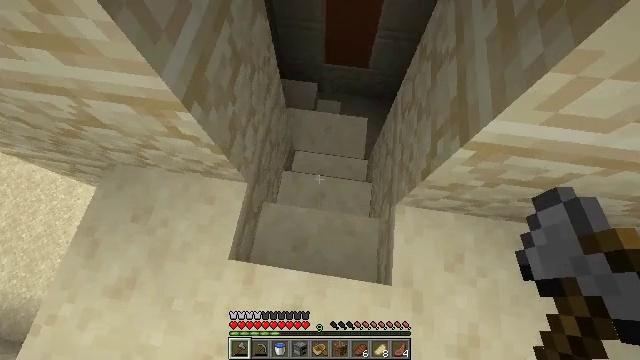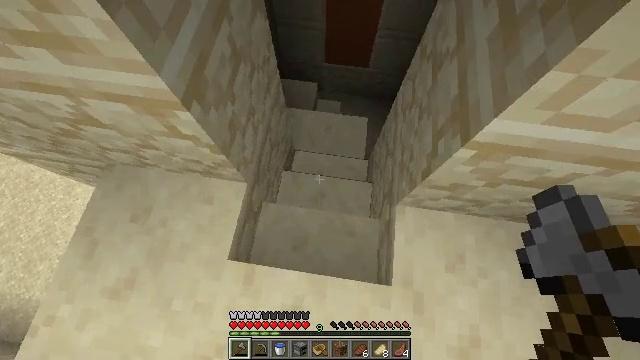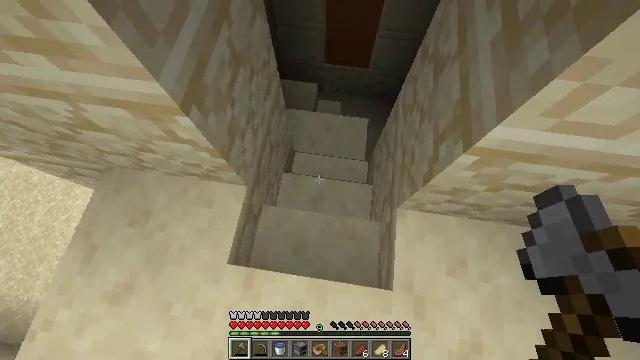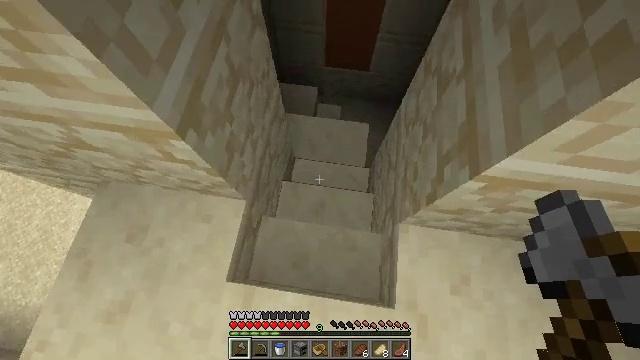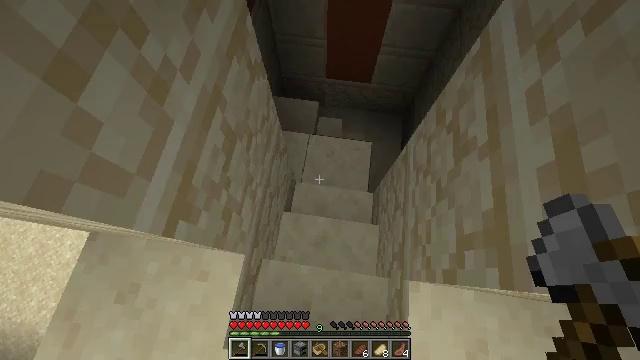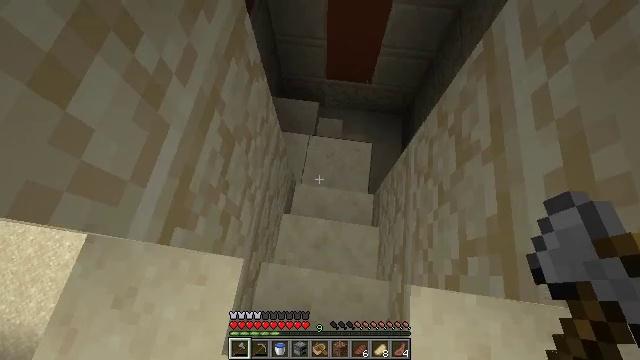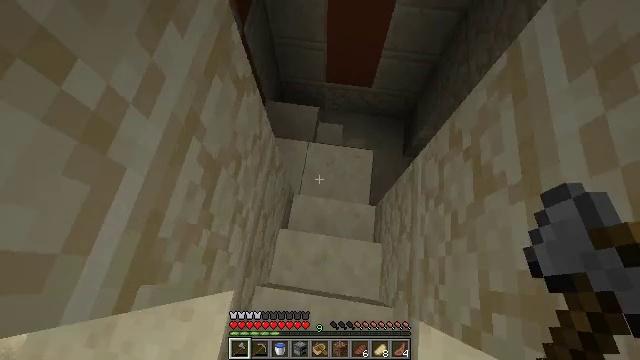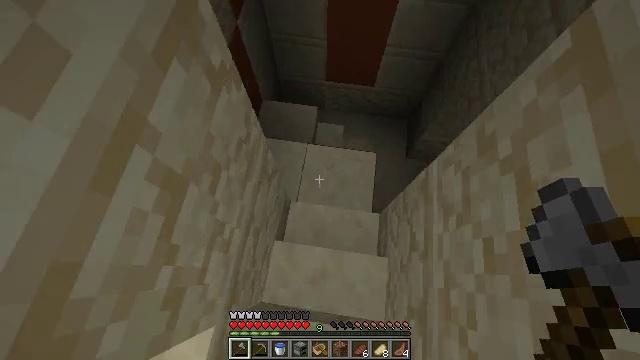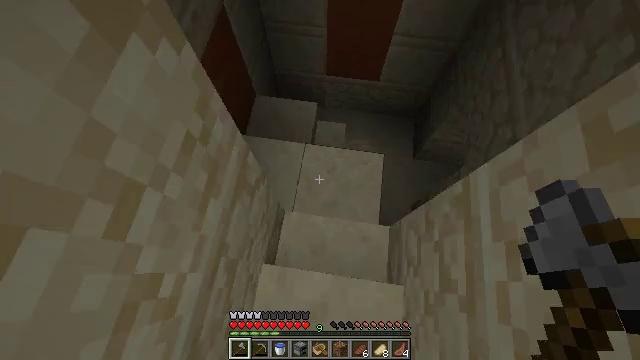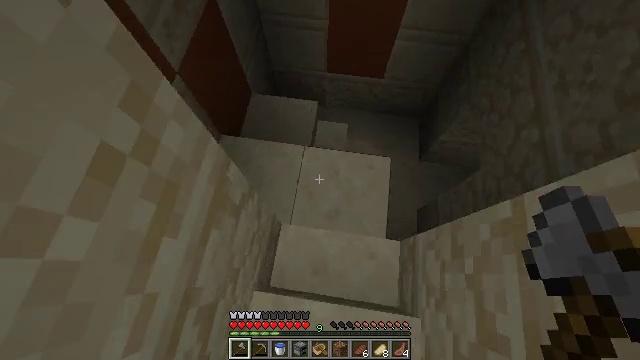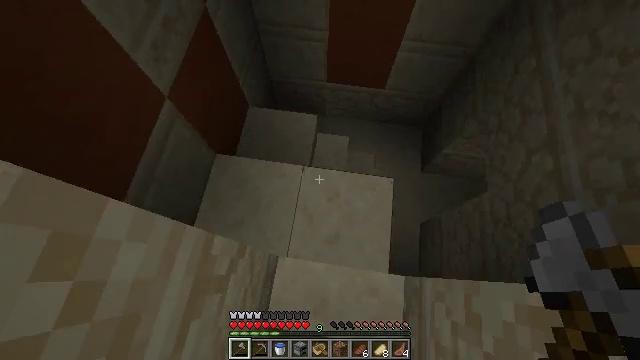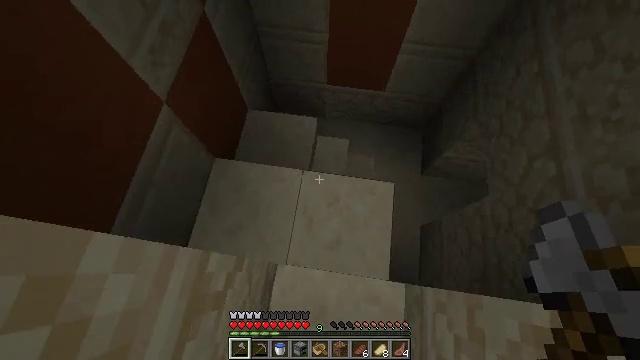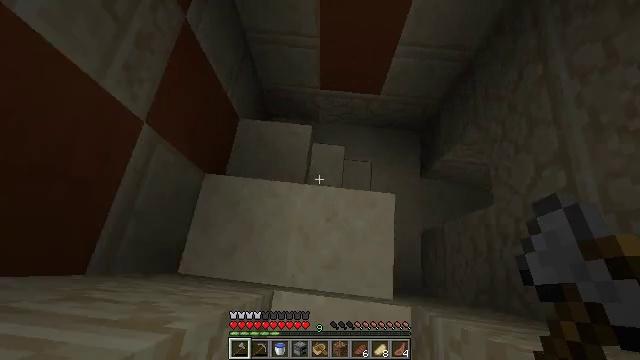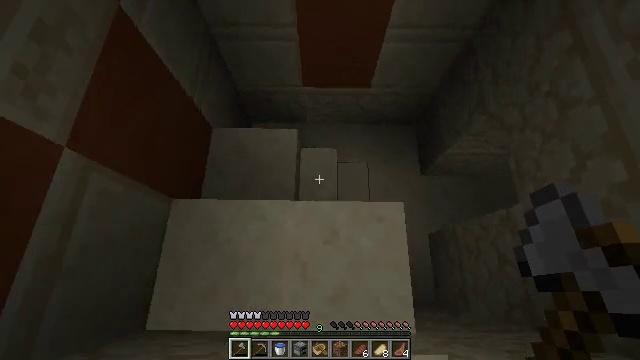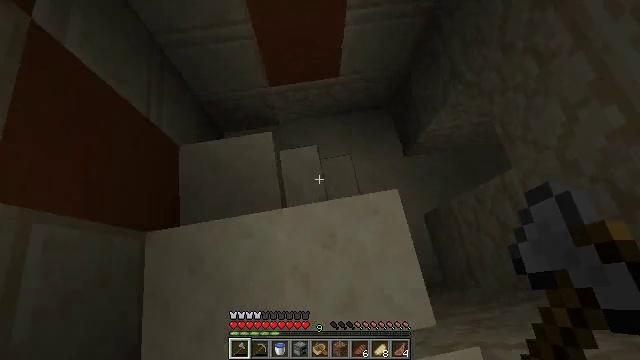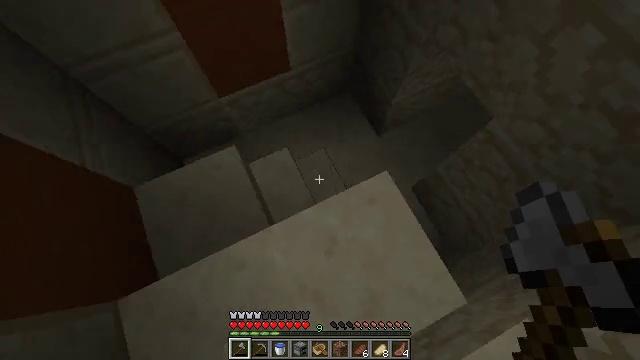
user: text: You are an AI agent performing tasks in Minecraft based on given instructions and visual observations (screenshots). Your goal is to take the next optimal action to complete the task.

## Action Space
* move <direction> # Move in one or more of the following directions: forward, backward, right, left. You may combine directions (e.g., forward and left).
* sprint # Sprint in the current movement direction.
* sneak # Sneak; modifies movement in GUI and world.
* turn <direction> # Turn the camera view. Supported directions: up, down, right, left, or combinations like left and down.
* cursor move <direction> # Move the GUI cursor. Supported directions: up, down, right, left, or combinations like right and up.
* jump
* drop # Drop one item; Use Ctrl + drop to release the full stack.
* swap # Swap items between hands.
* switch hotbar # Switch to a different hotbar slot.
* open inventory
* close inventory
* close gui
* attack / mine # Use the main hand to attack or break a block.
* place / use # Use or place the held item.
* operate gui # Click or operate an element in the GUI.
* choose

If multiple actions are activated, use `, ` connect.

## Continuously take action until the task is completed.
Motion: motion action
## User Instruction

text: Extract blue terracotta from the ground or building.
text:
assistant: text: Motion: no_op
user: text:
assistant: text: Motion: move forward
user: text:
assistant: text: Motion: move forward
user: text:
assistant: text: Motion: move forward
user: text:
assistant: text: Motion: move forward
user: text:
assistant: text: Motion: move forward
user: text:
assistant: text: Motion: move forward
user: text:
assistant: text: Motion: move forward
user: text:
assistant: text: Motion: move forward
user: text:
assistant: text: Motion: move forward
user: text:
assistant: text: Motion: move forward
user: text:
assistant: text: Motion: move forward, turn right
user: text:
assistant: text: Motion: move forward, turn right
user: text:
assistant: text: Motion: move forward and move left, turn right
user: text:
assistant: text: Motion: move forward and move left, turn right
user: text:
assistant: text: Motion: move forward and move left, turn right and up
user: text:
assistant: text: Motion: move forward and move left, turn right and up
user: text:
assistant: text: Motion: move forward, turn right and up
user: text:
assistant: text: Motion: move forward, turn right and up
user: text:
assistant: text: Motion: move forward, turn right
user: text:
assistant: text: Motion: move forward, turn right and up
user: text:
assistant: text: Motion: move forward, turn right and up
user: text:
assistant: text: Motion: move forward, turn right and up
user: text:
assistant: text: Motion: move forward, turn right and up
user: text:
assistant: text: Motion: move forward, turn right and up
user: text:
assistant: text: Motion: move forward and move right, turn right and up
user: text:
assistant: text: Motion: move forward and move right, turn right and up
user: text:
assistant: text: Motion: move forward and move right, turn up
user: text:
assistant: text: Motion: move forward and move right, turn up
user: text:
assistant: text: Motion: move forward, turn left and up